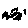
Label: hexagon